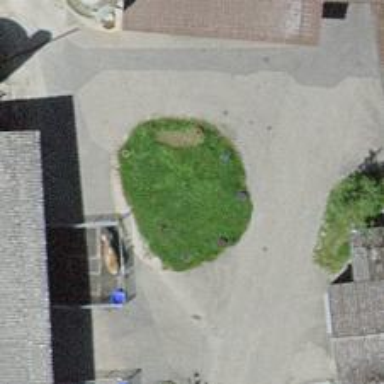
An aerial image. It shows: Farm.